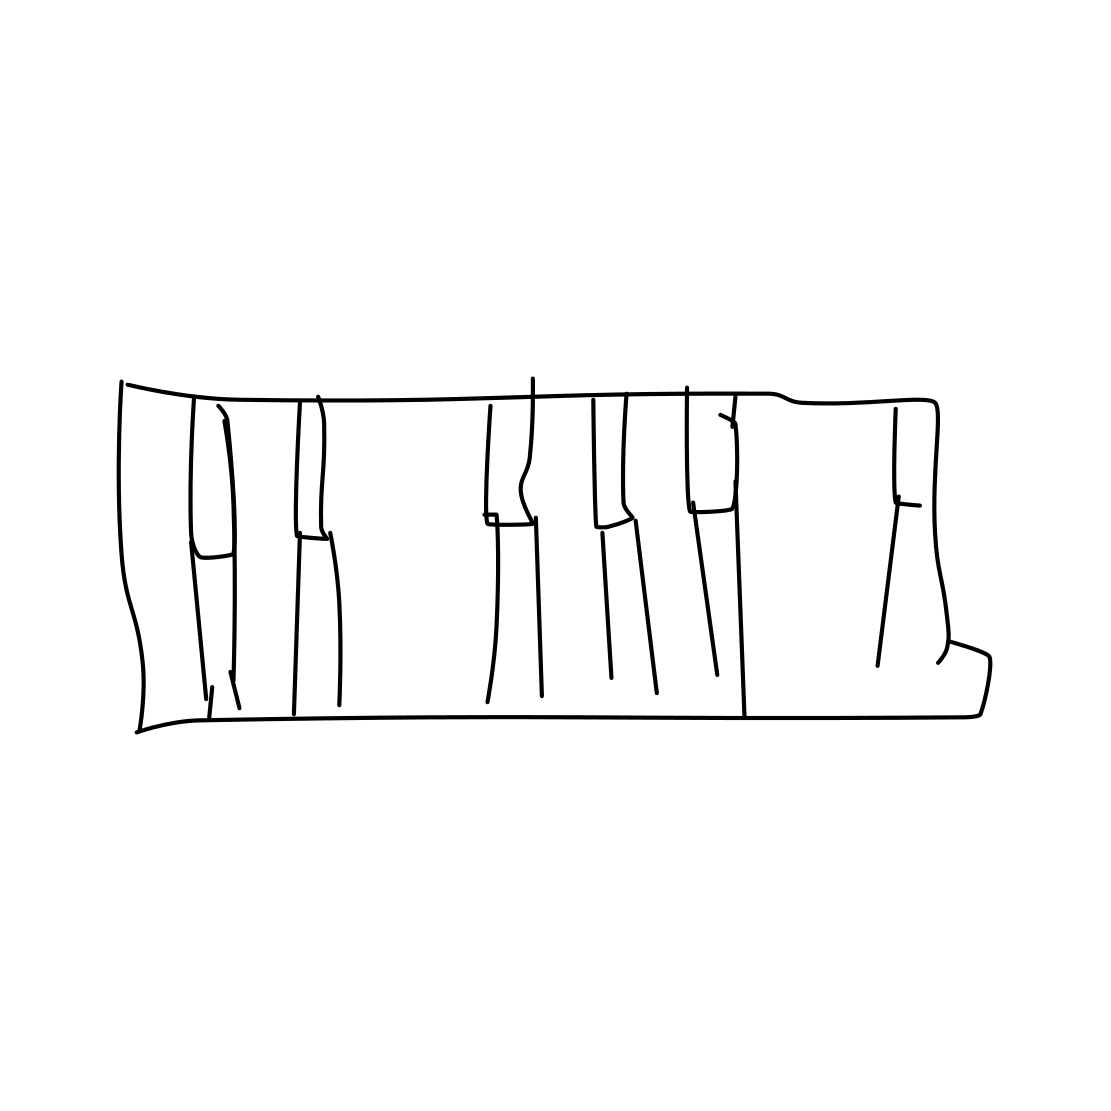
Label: piano